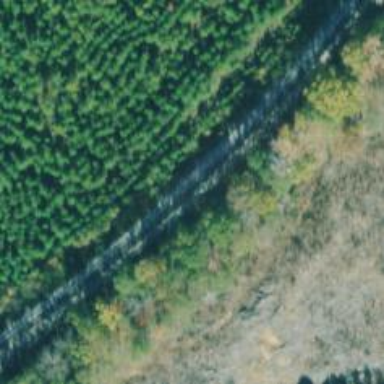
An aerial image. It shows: Railway track.